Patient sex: F
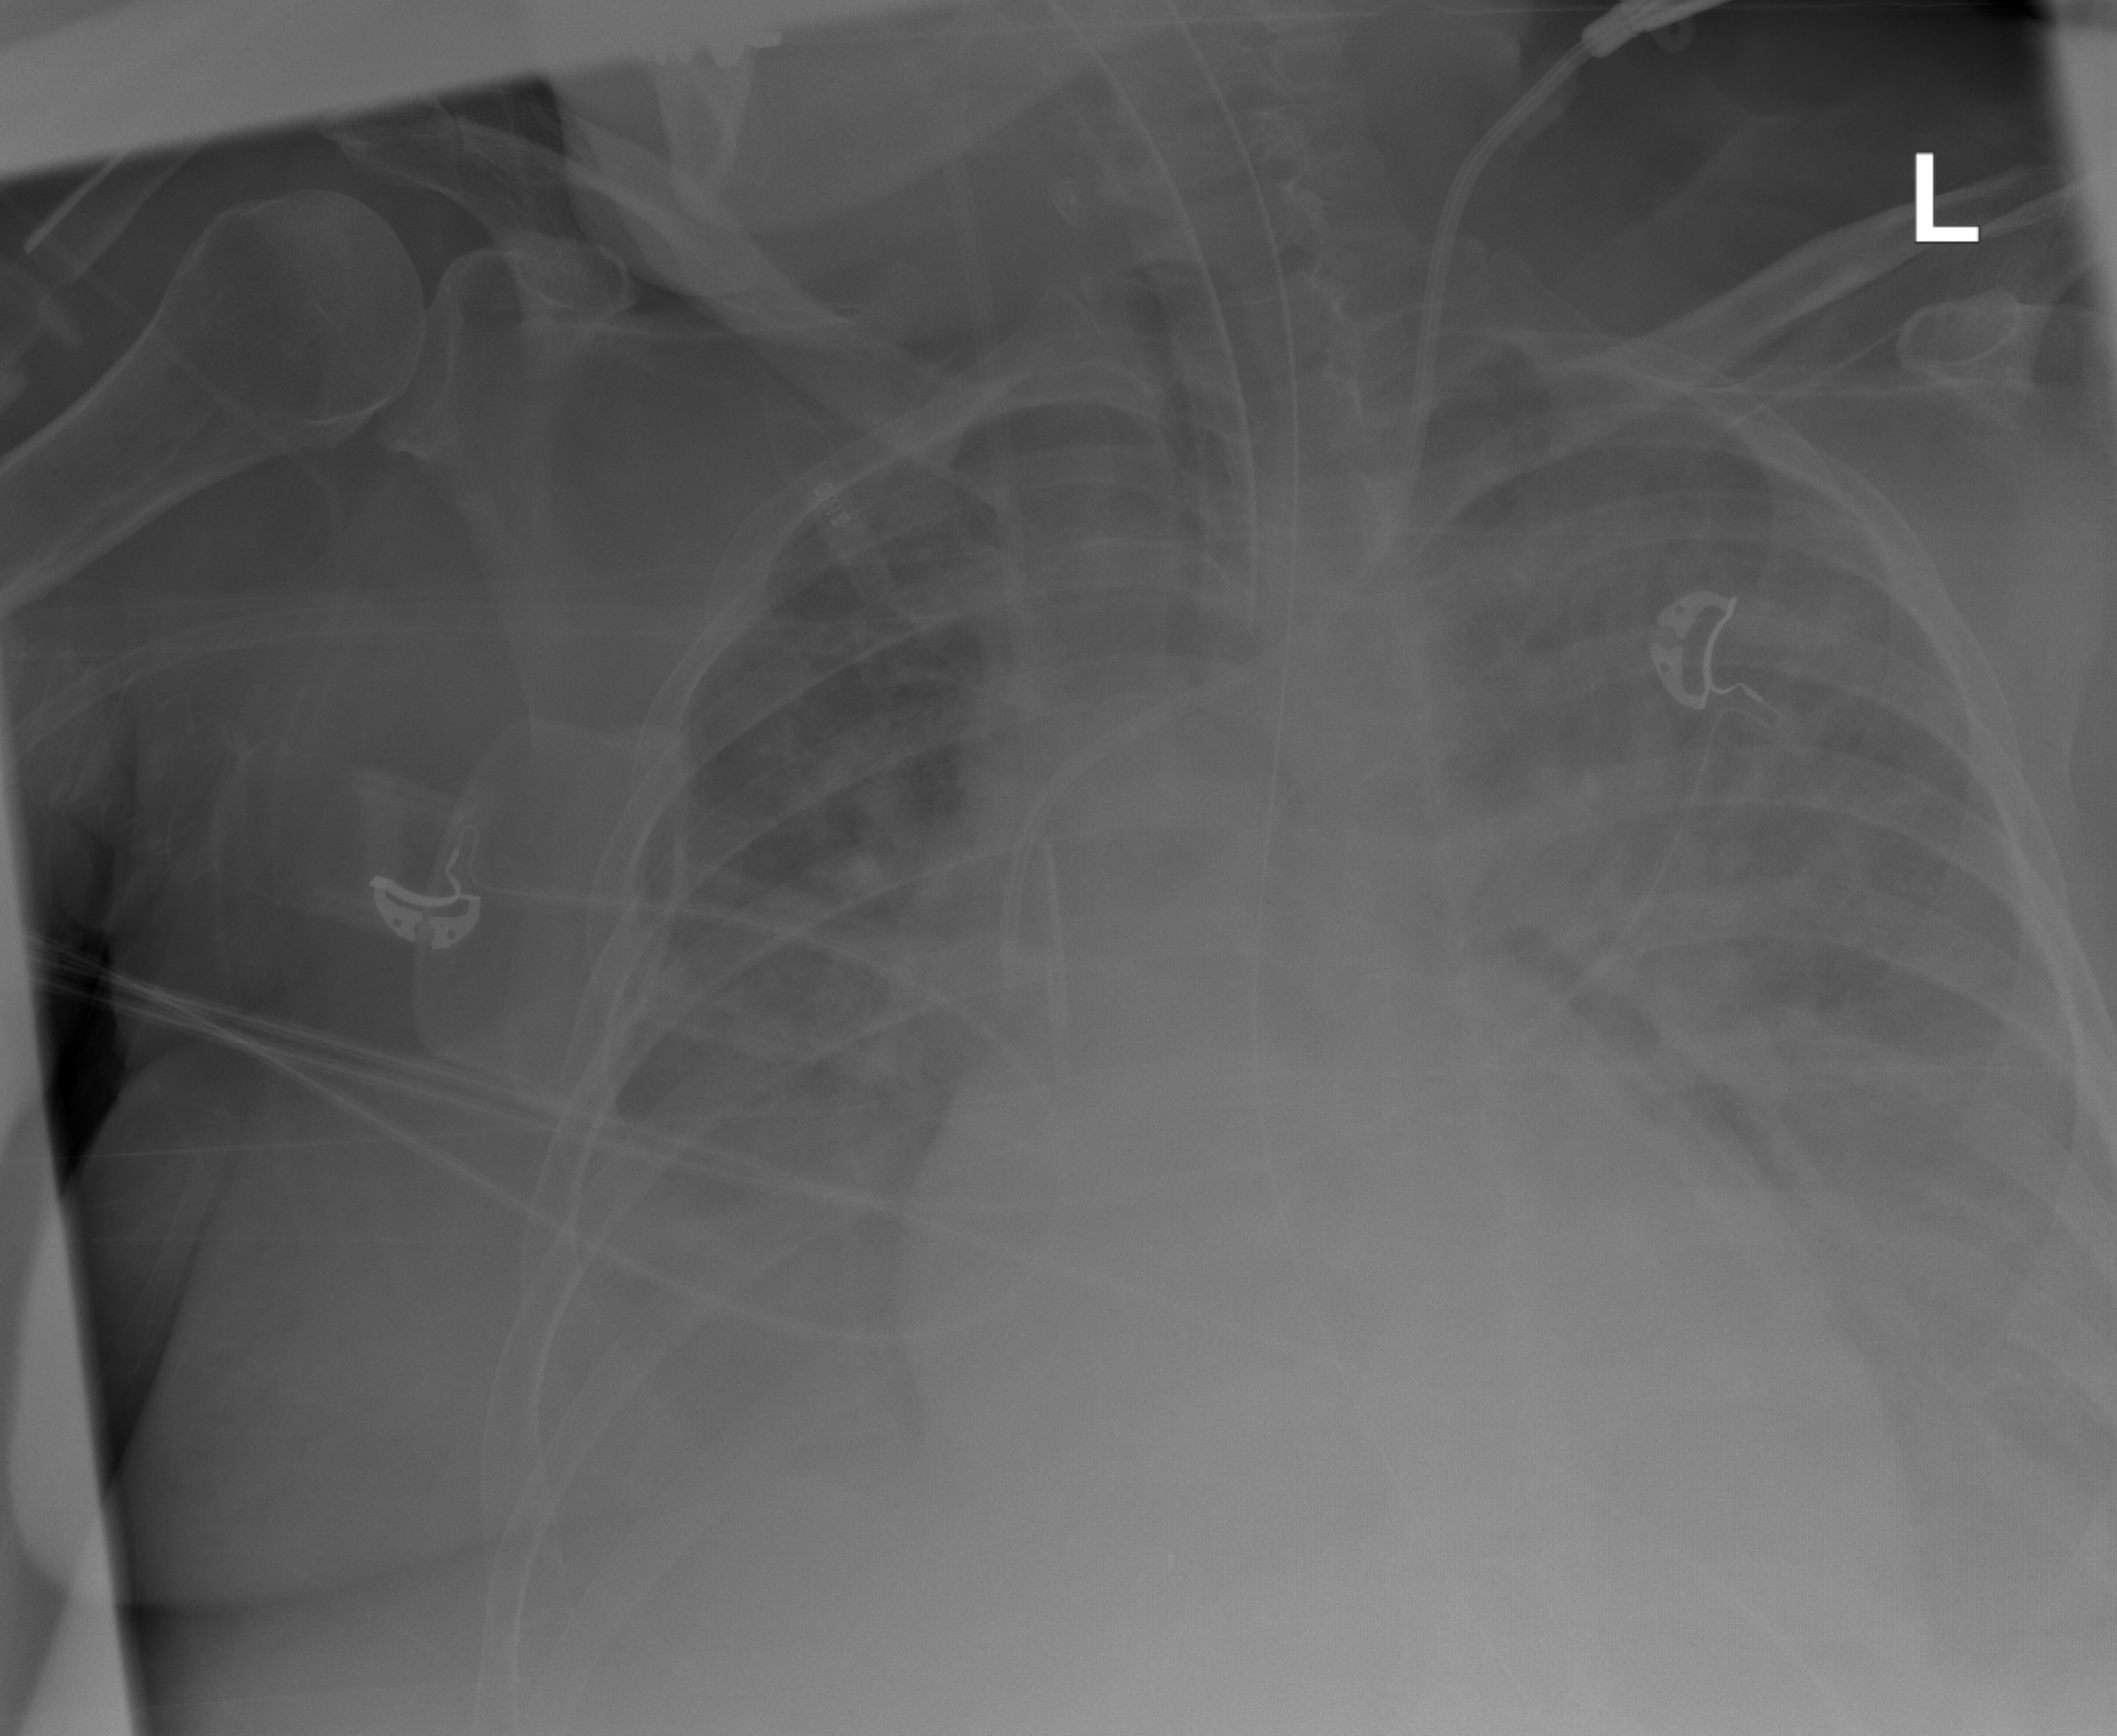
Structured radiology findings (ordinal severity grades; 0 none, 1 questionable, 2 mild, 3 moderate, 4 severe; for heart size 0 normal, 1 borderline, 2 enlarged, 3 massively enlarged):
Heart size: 2
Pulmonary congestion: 2
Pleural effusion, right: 3
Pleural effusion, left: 3
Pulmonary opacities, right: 0
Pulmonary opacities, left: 2
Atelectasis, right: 2
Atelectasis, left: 2